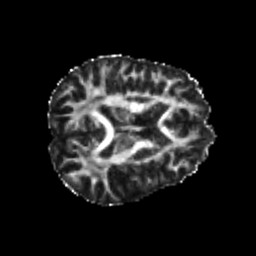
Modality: FA
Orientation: axial
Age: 24
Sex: male
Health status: healthy
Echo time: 0.074 s